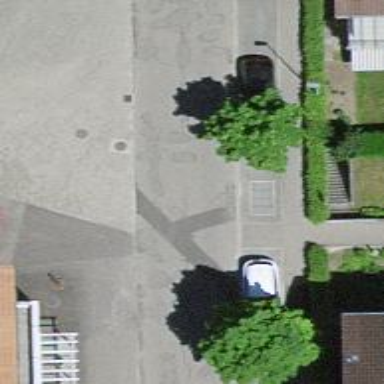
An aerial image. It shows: Service road with sett surface. There are no sidewalks alongside the road.